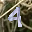
Label: 4